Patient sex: M
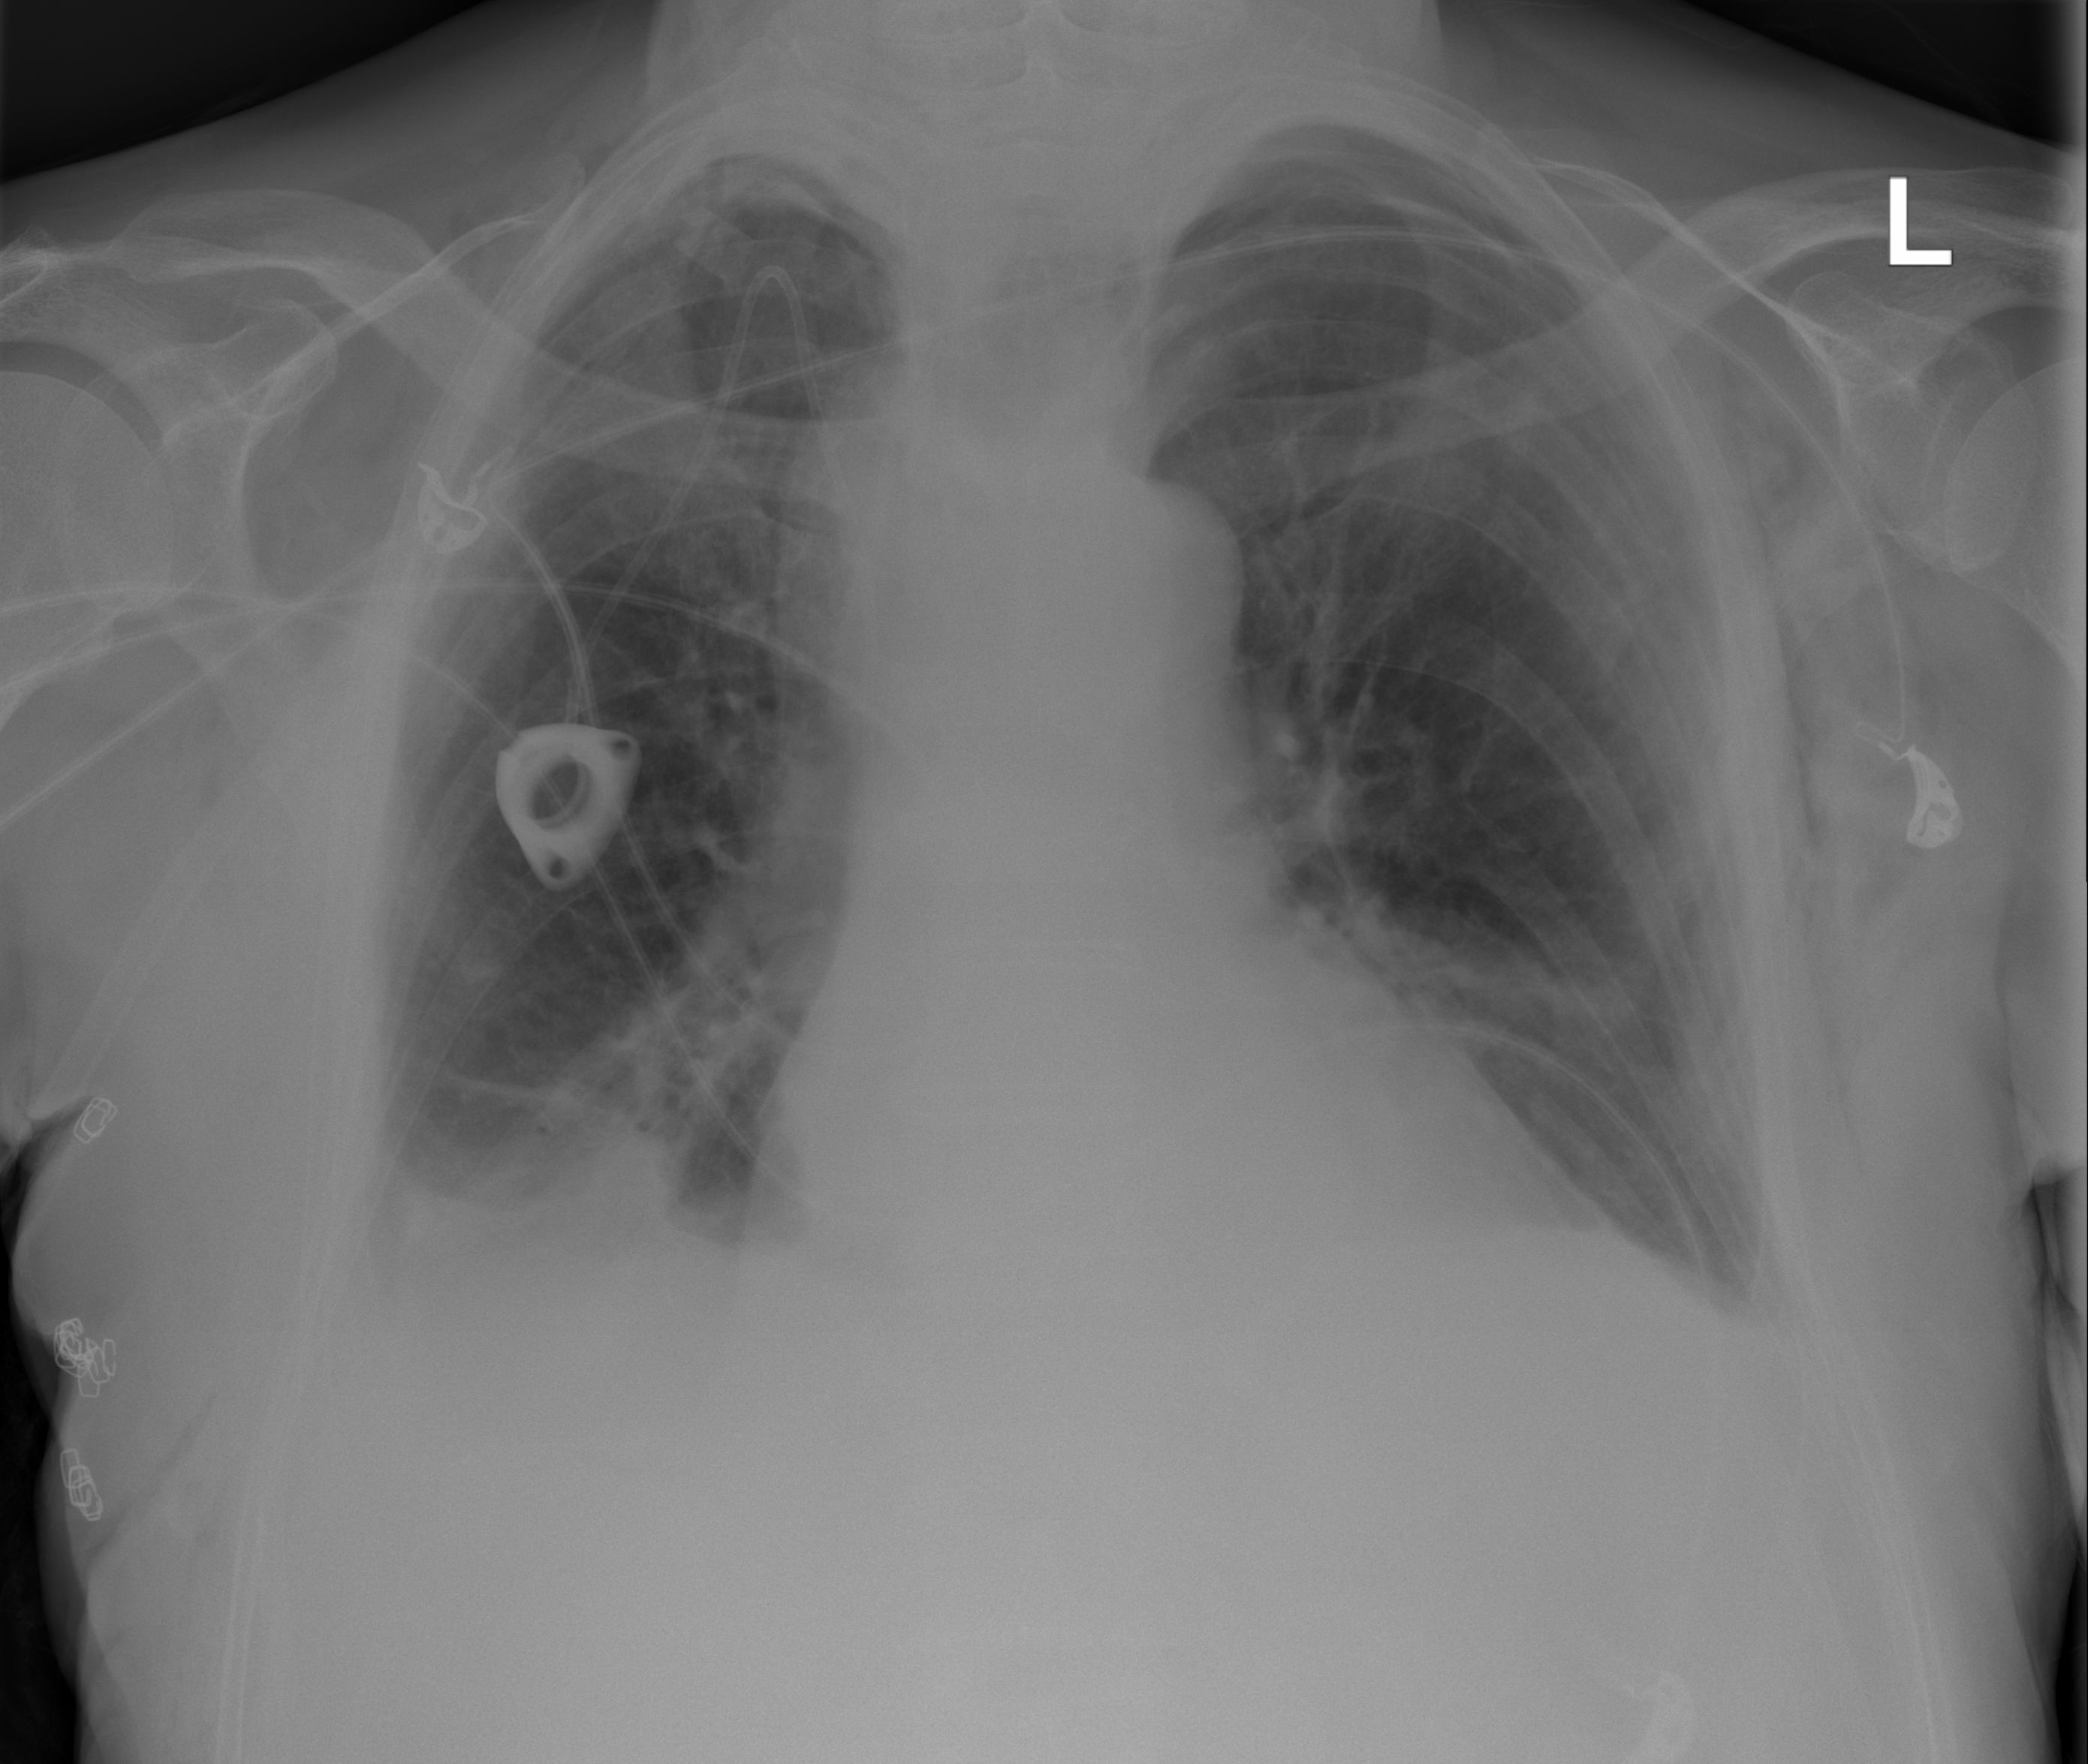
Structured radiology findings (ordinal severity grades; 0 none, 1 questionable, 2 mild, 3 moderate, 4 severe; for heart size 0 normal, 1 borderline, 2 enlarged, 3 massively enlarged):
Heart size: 0
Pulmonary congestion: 1
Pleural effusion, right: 2
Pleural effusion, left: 0
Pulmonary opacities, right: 2
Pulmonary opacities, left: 0
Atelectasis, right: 2
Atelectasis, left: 2